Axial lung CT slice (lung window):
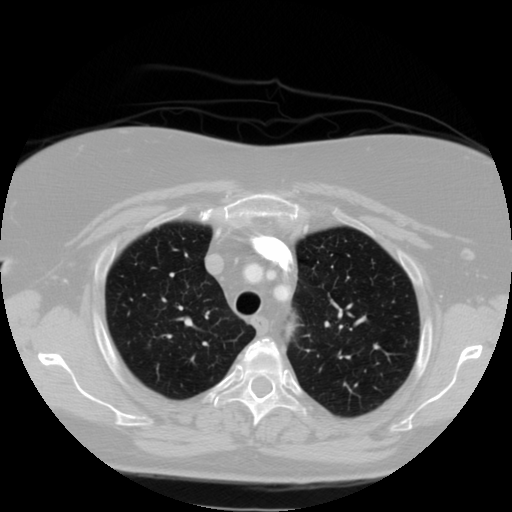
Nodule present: no